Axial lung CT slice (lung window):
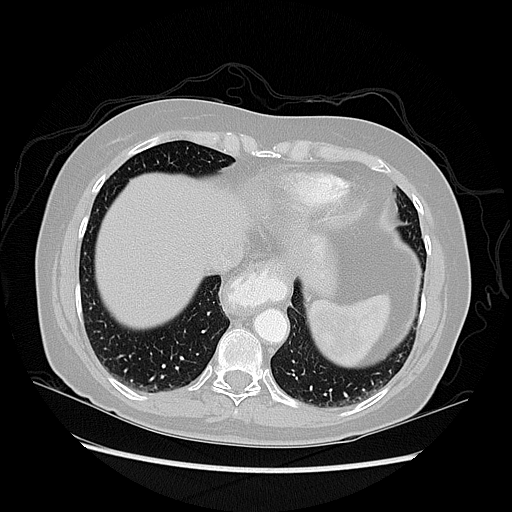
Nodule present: no